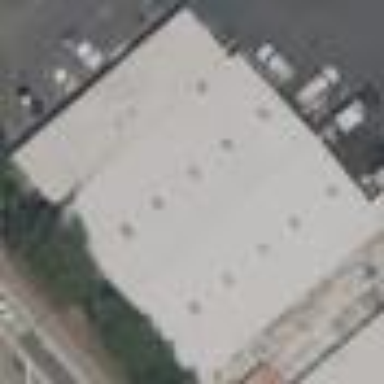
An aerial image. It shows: Industrial building.